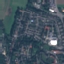
Land use / land cover class: Residential